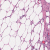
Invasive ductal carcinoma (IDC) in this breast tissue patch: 1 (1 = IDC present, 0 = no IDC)